Field crop: tomato
Growth stage: 1
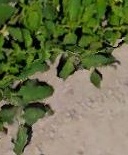
Species: tomato